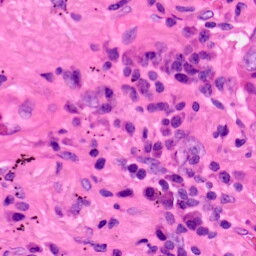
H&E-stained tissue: Lung